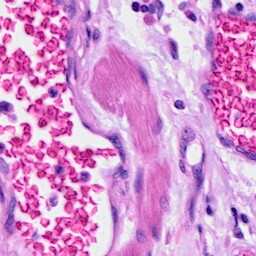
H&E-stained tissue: Ovarian